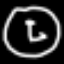
Label: clock